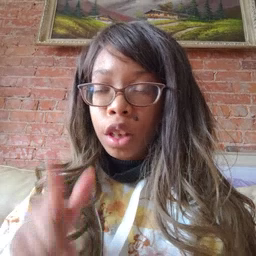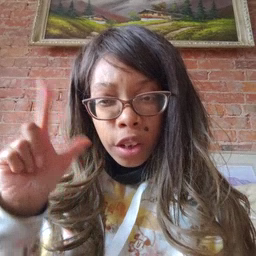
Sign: later